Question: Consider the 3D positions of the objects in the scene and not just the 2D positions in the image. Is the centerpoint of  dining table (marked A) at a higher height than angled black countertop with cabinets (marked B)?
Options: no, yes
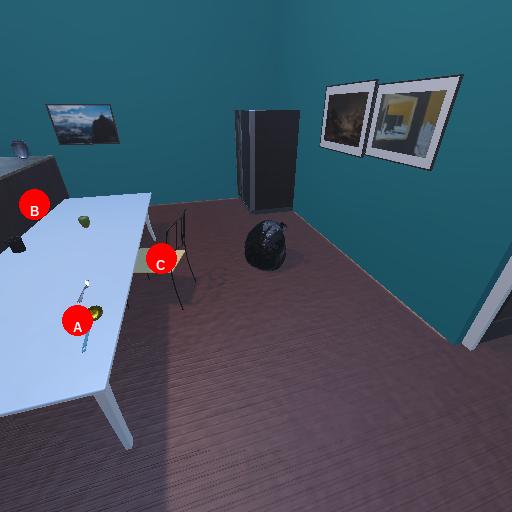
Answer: no